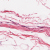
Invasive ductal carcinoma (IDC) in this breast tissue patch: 0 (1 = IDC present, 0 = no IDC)